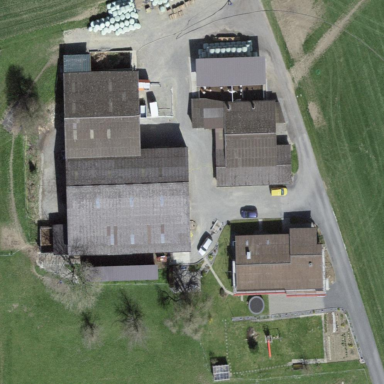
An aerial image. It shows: Farmyard area.